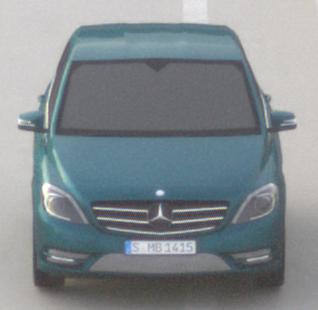
Make: Mercedes-Benz
Model: B 180 BlueEFFICIENCY
Detailed model: B-Class (246)
Model produced from: 2011/11
Model produced until: 2012/10
Doors: 5
Color: blue
Road condition: dry road
Daytime: sunrise or sunset
Contrast: low contrast